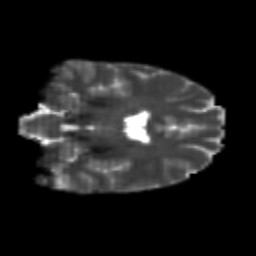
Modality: T2w
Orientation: coronal
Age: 25
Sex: female
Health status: healthy
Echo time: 0.074 s